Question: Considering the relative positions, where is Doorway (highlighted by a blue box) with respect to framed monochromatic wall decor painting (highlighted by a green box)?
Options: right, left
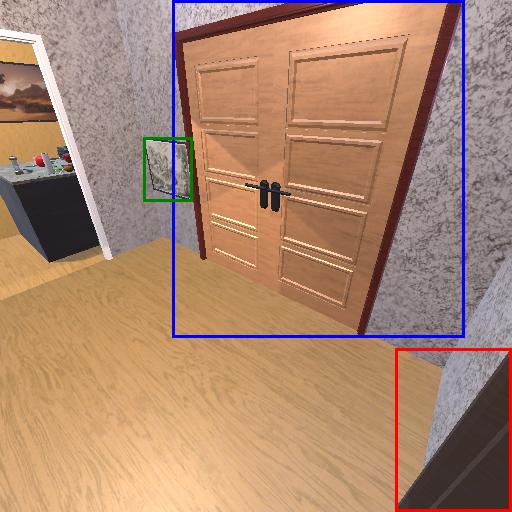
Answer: right